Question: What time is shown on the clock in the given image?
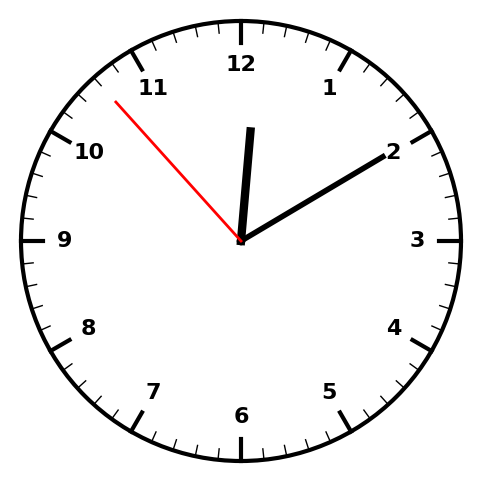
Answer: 12:09:53